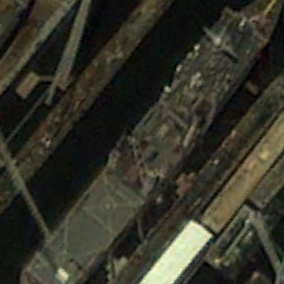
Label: combat